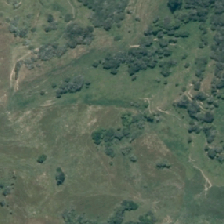
Land cover: low_producing_grassland